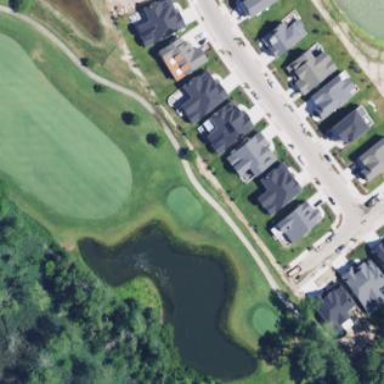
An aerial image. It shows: Water hazard on golf course.